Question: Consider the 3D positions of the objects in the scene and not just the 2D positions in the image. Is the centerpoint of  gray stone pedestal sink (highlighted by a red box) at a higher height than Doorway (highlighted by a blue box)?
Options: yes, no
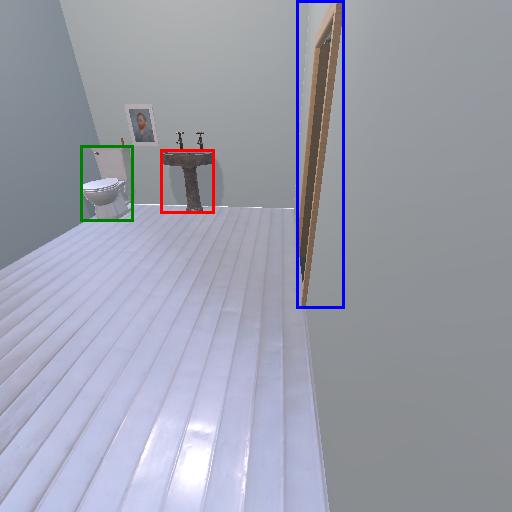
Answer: yes